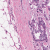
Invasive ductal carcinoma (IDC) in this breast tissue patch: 1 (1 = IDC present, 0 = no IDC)